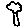
Label: tree